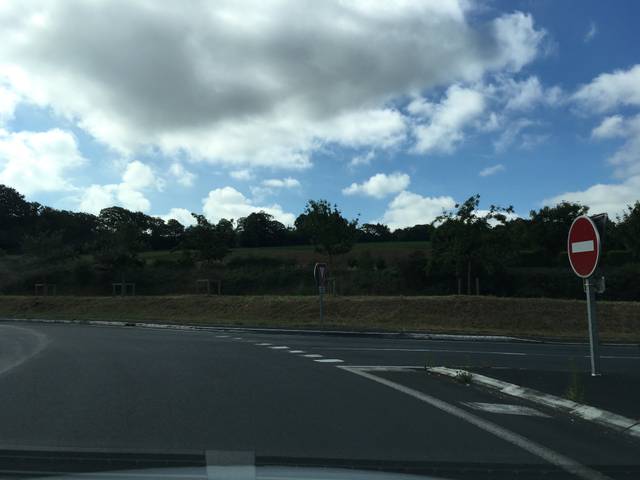
Region: France
Coordinates: 48.012, -4.078